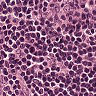
Metastatic tissue present: no